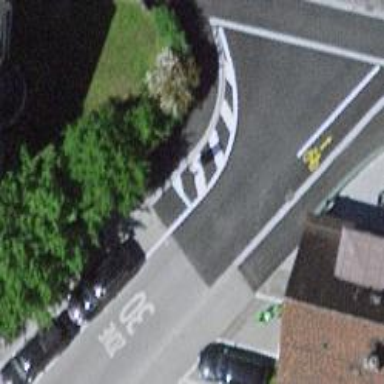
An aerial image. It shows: Uncontrolled road crossing.